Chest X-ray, AP view. Patient: 29 years old, sex F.
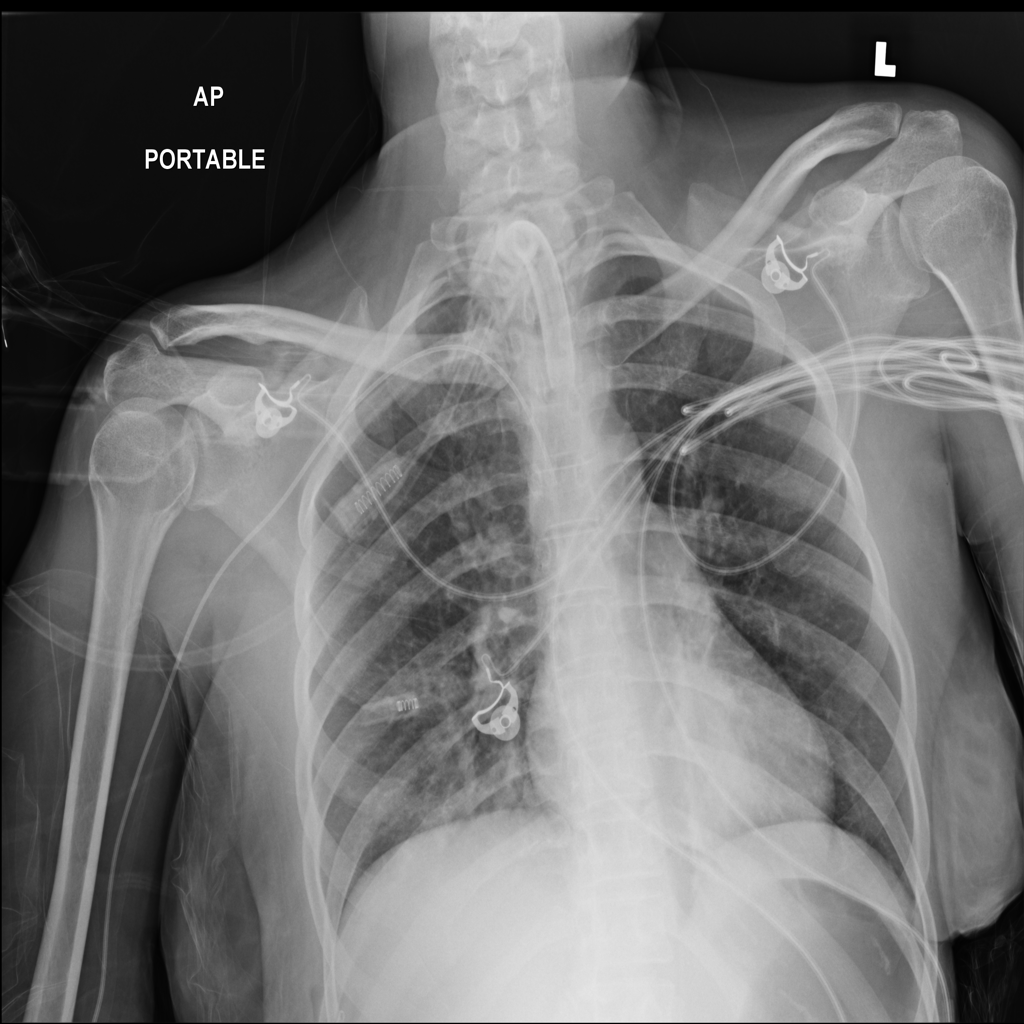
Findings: Atelectasis, Infiltration